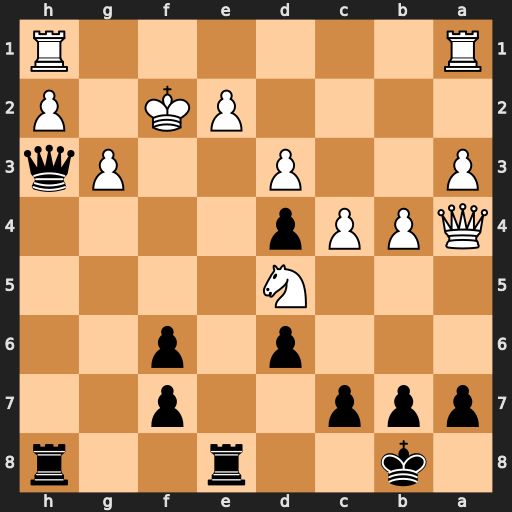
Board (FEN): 1k2r2r/ppp2p2/3p1p2/3N4/QPPp4/P2P2Pq/4PK1P/R6R
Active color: b
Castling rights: -
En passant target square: -
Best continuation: Rxe2+ Kxe2 Qg2+ Kd1 Qxh1+